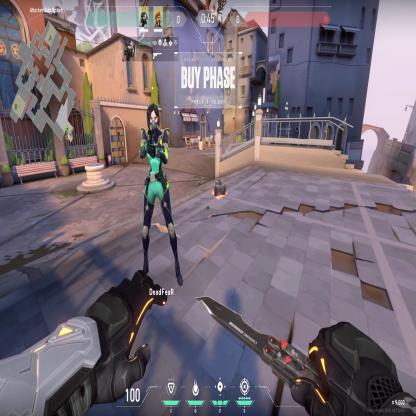
Label: dropped spike ; teammate